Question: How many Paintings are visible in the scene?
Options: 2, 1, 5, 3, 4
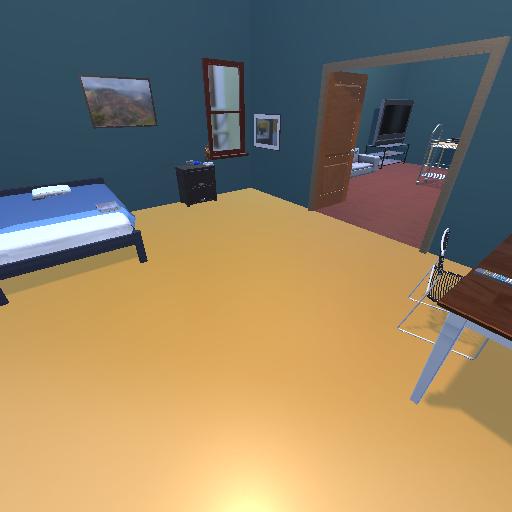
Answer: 2